Aerial crown-view tile of a tropical tree (Barro Colorado Island, Panama), acquired 20250915:
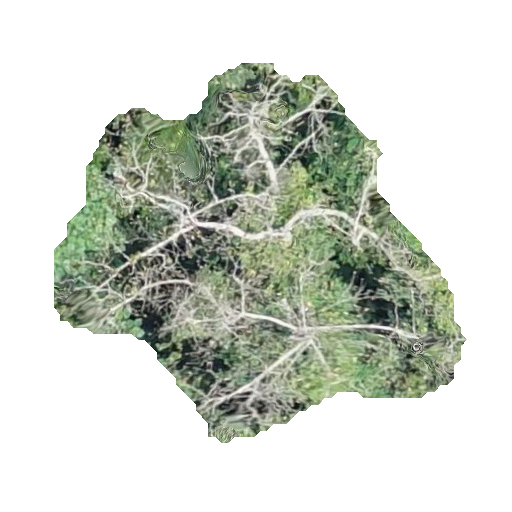
Species: Ceiba pentandra
GBIF accepted scientific name: Ceiba pentandra
Crown area: 142.16 m²